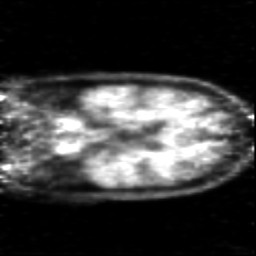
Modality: PET
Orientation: coronal
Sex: male
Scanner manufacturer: siemens